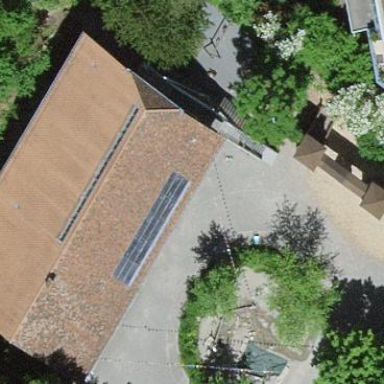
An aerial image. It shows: Half-hipped roof building.